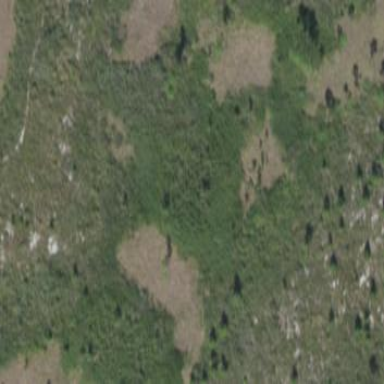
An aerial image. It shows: Mixed woodland area with various types of leaves.